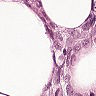
Metastatic tissue present: yes